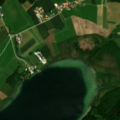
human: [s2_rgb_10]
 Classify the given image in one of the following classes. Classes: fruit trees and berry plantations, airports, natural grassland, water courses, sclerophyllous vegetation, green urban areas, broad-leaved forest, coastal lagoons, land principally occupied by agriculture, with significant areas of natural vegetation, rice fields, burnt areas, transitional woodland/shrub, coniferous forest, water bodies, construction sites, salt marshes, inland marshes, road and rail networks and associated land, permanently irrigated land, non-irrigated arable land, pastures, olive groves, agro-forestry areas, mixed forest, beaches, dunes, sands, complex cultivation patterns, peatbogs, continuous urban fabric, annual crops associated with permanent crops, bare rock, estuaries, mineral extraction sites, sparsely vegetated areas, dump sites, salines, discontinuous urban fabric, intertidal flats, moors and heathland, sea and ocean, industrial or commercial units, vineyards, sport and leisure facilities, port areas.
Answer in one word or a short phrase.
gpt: pastures, complex cultivation patterns, land principally occupied by agriculture, with significant areas of natural vegetation, coniferous forest, mixed forest, inland marshes, water bodies